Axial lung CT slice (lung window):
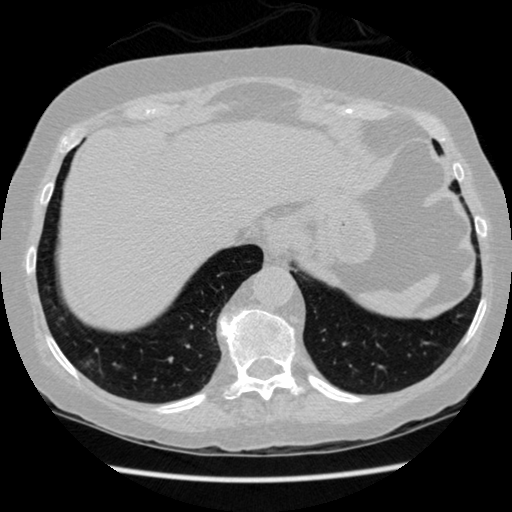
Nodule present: no